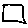
Label: square